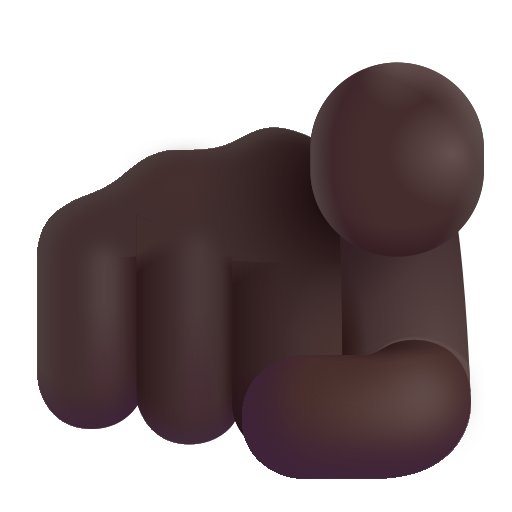
index pointing at the viewer color dark